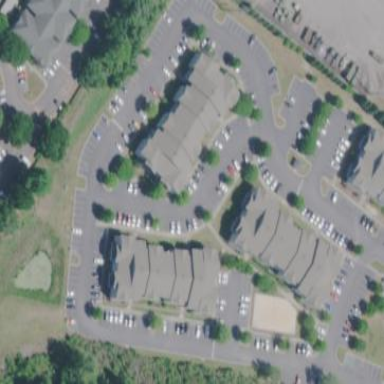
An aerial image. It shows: Parking area.